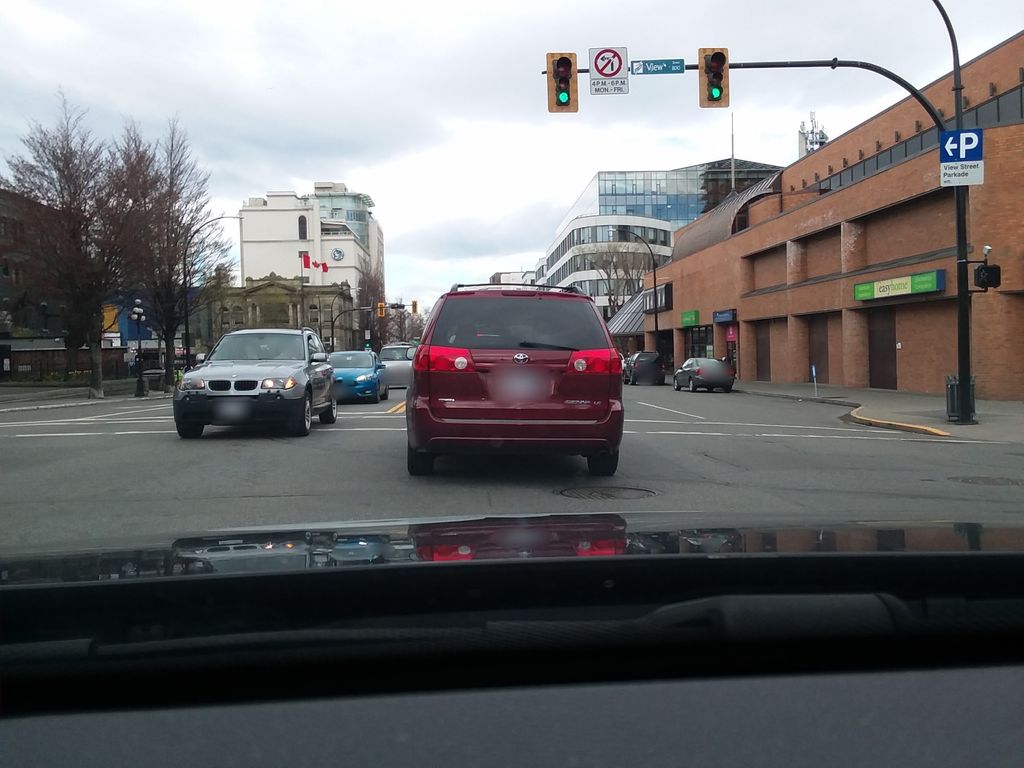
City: victoria